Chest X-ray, AP view. Patient: 56 years old, sex M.
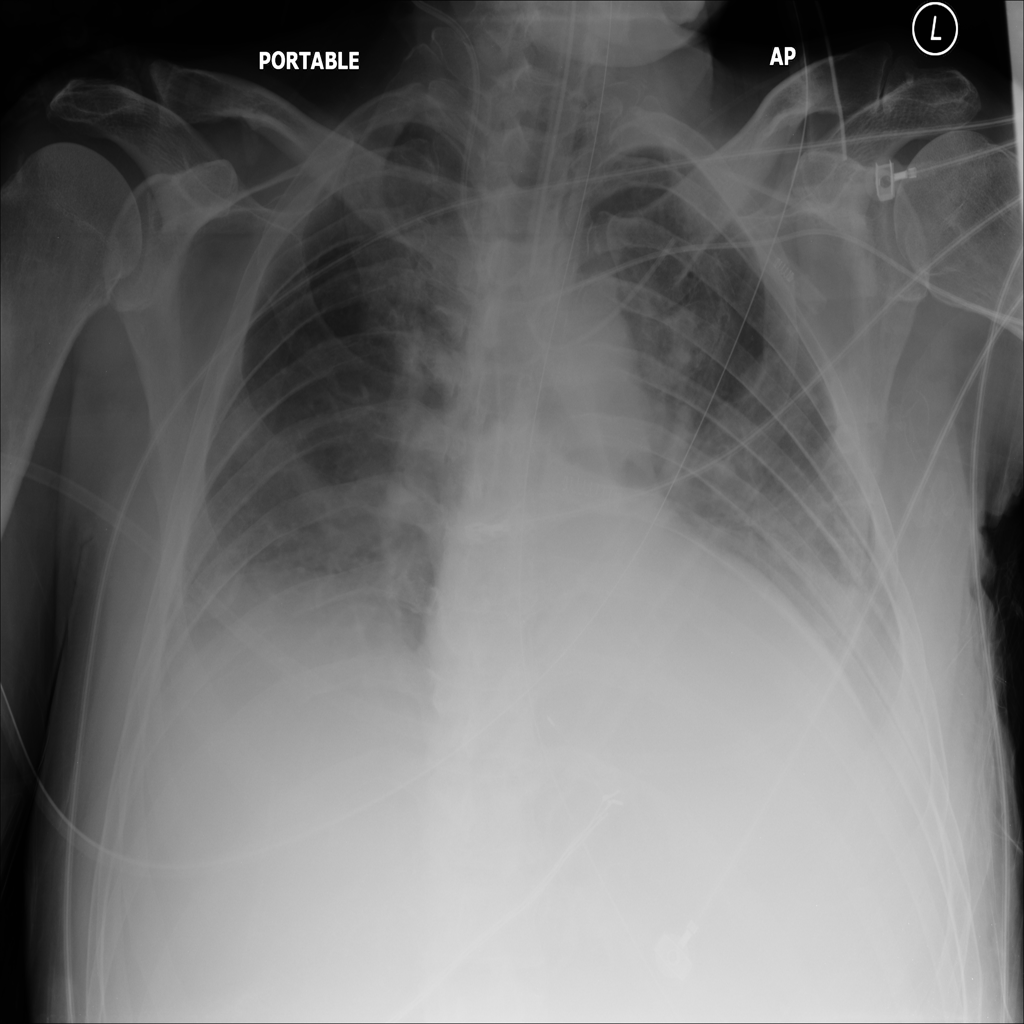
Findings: Atelectasis